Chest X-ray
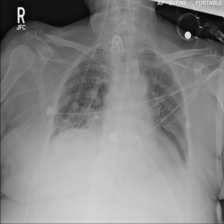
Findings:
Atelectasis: negative
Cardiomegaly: negative
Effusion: negative
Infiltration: negative
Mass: negative
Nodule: negative
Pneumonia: negative
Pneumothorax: negative
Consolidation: negative
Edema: negative
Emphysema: negative
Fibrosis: negative
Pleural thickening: negative
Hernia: negative